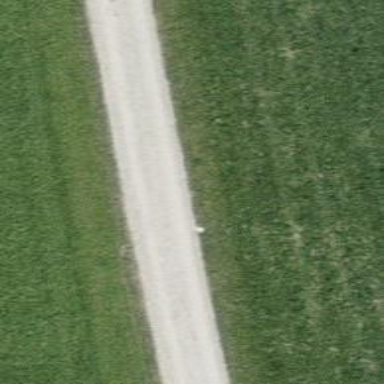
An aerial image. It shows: Track road made of fine gravel.